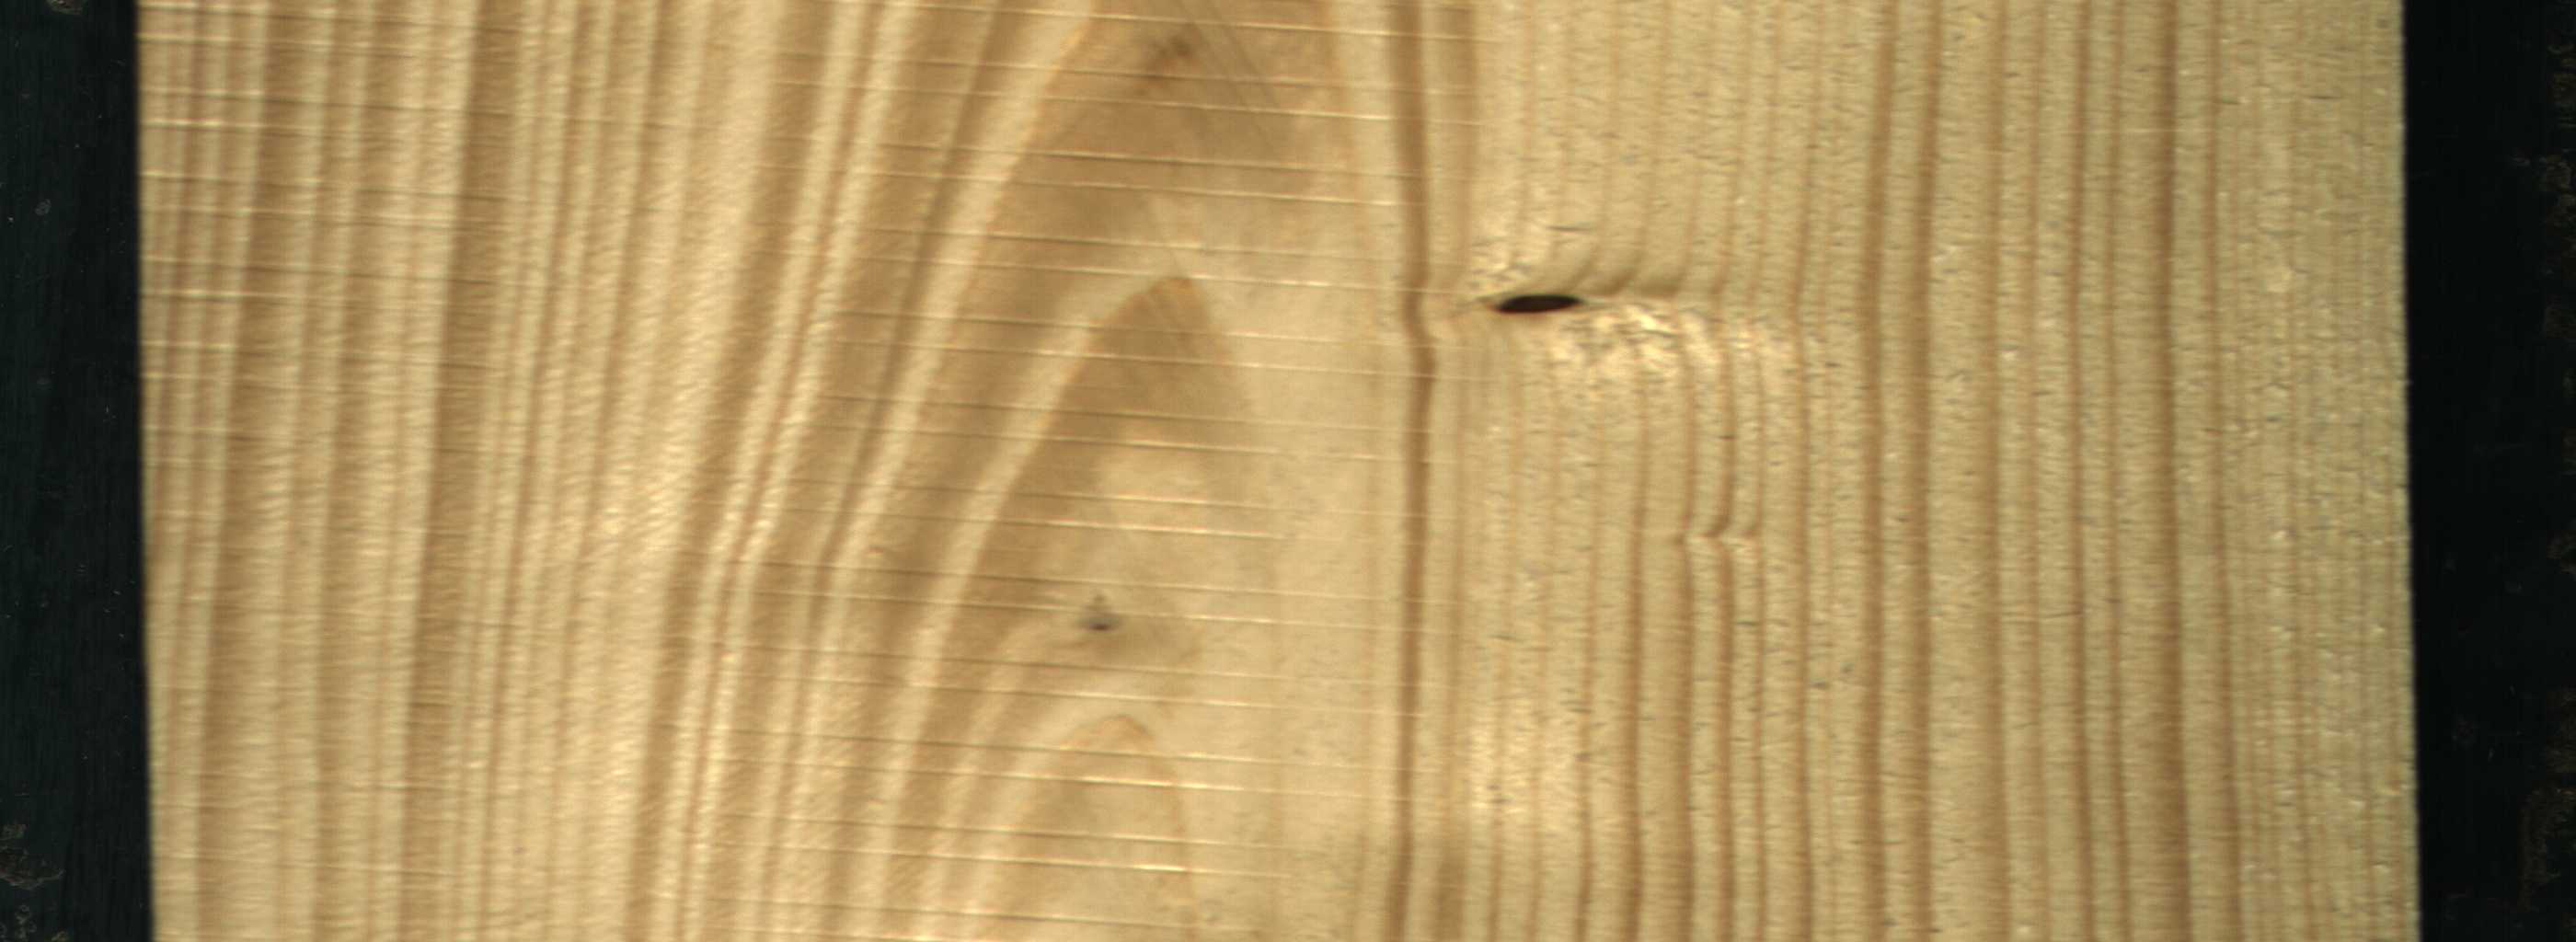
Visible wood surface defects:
Dead_Knot